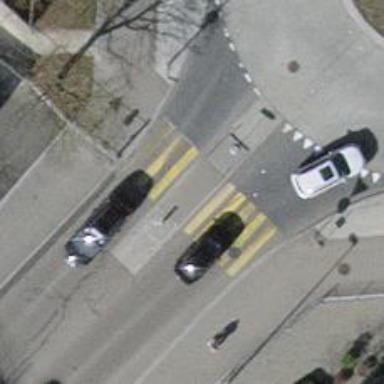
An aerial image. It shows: Marked footway crossing with asphalt surface. There is crossing island present.